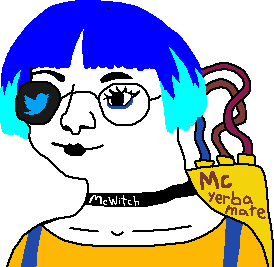
Label: 5_Arthoe